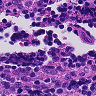
Metastatic tissue present: no